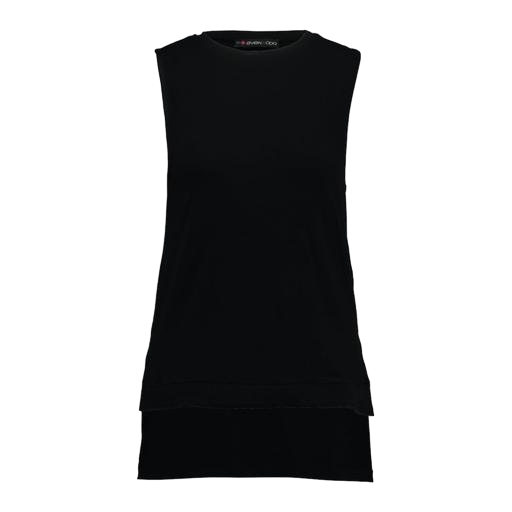
black double layer tank, black sleeveless layered hi-lo top, black sleeveless high-low top only macy, white background